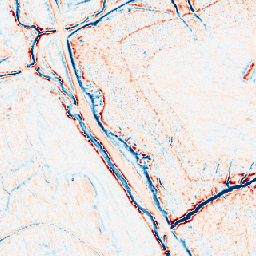
Category: edge_preserving
Decomposition family: bilateral
Decomposition parameters: d: 9
sigma_color: 75
sigma_space: 100
Upsampling method: nearest
Upsampling parameters: scale: 8
Upsampling scale: 8